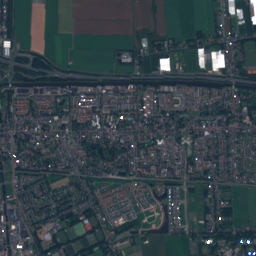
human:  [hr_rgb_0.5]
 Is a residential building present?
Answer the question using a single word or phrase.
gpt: yes

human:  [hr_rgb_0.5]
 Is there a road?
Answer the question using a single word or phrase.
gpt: yes

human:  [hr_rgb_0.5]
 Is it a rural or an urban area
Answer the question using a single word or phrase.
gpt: urban

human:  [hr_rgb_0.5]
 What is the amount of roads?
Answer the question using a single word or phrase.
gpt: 982

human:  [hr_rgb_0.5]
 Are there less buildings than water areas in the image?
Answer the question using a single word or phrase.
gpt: no

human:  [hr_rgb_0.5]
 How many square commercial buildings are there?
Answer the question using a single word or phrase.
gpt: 46

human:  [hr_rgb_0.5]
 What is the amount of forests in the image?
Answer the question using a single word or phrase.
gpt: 119

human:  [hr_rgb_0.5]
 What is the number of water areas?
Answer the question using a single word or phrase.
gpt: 79

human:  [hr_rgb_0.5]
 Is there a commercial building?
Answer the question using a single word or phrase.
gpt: yes

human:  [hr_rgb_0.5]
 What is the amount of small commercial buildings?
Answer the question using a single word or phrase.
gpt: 81

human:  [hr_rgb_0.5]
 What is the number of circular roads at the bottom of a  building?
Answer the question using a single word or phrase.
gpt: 0

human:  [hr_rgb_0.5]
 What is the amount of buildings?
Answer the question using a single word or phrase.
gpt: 8402

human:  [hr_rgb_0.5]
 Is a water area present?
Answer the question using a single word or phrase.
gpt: yes

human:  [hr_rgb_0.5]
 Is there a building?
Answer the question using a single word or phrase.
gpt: yes

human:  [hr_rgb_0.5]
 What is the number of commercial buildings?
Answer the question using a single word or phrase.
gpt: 101

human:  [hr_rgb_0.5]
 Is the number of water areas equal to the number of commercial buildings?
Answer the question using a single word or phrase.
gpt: no

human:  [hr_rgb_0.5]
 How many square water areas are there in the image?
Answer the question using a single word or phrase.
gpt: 3

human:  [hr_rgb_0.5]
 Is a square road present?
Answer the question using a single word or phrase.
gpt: no

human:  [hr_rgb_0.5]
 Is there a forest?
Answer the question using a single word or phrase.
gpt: yes

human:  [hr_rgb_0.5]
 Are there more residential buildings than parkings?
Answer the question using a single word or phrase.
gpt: yes

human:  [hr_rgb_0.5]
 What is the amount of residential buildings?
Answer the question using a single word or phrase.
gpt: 8244

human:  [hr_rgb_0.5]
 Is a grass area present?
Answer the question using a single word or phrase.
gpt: yes

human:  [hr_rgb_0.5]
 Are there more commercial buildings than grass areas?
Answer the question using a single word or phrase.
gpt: no

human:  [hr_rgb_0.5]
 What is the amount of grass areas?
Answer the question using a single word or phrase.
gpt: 242

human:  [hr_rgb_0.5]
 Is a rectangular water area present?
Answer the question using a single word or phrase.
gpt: yes

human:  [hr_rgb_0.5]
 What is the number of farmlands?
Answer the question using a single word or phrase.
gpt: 25

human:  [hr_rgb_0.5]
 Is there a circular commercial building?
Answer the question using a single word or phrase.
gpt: no

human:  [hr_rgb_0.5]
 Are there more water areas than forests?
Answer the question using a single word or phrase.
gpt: no

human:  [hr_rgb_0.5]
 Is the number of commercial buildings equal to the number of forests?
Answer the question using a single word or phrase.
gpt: no

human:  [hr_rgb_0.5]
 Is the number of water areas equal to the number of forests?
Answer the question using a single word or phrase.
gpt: no

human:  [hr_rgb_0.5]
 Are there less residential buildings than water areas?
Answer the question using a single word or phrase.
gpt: no

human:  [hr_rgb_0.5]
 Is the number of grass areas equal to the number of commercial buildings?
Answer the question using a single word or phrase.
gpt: no

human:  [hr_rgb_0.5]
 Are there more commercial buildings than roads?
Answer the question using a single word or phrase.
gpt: no

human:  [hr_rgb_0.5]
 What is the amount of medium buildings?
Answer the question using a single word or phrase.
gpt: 58

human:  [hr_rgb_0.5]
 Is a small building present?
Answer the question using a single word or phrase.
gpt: yes

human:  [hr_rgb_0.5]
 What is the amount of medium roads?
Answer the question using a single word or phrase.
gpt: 0

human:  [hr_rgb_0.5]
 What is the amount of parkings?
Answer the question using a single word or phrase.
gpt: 37

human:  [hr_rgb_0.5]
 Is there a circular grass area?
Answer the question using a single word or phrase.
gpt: yes

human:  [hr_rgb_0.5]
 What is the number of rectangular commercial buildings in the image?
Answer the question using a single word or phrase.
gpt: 28

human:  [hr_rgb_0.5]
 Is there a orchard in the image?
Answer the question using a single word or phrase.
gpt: yes

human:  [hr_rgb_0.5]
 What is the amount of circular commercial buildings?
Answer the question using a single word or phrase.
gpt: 0

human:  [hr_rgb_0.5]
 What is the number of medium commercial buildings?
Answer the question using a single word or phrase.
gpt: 18

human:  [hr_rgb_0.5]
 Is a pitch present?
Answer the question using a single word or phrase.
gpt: yes

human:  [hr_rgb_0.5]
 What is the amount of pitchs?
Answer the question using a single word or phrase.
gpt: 19

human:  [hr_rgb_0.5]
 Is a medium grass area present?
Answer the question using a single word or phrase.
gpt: yes

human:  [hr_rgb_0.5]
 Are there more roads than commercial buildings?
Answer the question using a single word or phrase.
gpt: yes

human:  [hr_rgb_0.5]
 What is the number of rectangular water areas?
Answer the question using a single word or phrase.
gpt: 20

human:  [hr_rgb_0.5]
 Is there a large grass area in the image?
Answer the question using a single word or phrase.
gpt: yes

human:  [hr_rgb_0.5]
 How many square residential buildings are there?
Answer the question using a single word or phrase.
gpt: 3

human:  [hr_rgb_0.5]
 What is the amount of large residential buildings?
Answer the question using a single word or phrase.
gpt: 11

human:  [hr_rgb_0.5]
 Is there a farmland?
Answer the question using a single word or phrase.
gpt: yes

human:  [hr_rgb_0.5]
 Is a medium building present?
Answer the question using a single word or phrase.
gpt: yes

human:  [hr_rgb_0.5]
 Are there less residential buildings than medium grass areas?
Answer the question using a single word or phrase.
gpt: no

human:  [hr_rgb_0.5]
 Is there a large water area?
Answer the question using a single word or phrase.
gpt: yes

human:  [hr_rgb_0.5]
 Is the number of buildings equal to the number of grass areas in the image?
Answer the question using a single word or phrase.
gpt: no

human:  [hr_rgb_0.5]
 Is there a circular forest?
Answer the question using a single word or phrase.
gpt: yes

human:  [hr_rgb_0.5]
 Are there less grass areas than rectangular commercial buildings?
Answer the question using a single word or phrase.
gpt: no

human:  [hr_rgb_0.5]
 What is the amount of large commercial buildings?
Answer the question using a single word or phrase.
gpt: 2

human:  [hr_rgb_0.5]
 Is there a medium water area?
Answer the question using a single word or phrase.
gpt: yes

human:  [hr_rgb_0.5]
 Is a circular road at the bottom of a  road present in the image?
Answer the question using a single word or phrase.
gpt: no

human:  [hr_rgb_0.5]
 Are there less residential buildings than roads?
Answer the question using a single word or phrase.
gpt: no

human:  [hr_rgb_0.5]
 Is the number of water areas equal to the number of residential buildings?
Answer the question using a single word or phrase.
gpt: no

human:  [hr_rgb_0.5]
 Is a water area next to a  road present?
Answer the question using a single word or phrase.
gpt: yes

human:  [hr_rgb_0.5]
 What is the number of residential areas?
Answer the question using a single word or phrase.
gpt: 5